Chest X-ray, PA view. Patient: 39 years old, sex F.
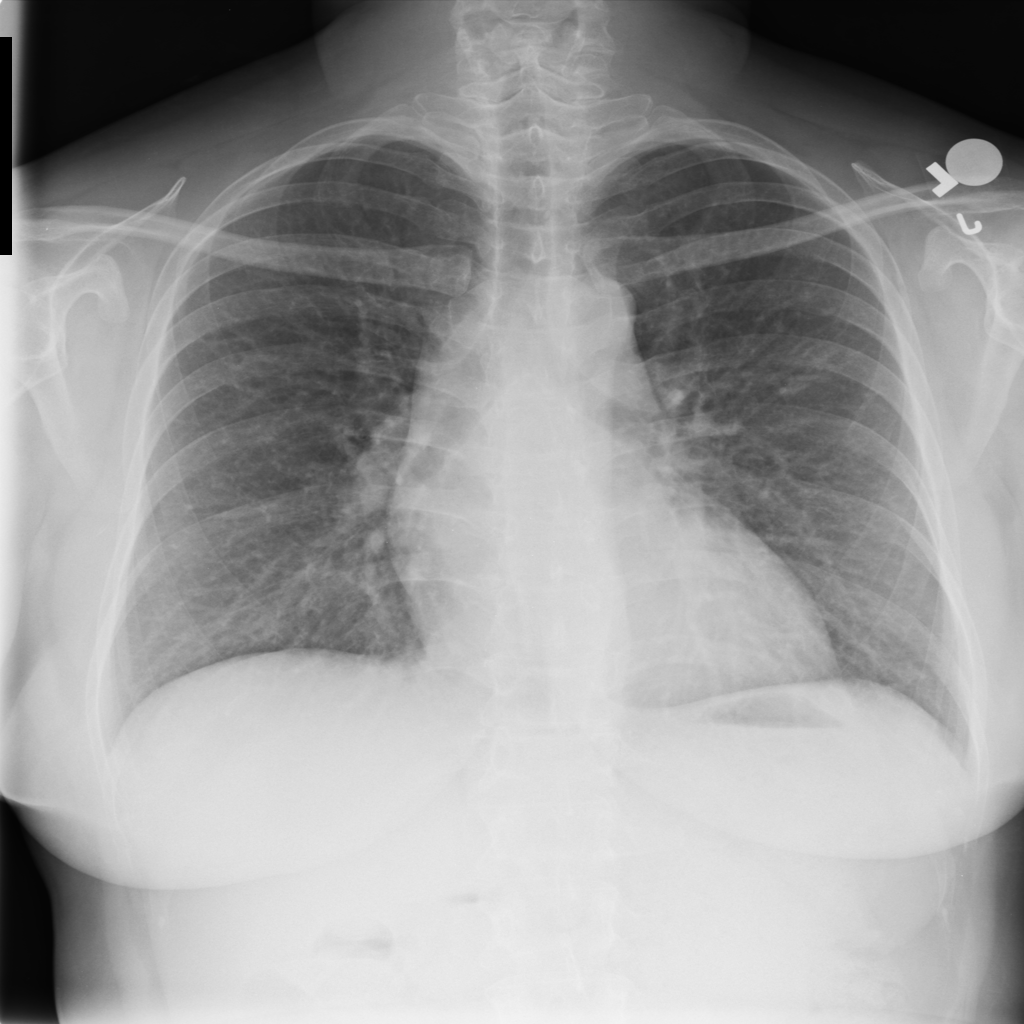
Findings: No Finding